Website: ulta-beauty
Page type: account-selection
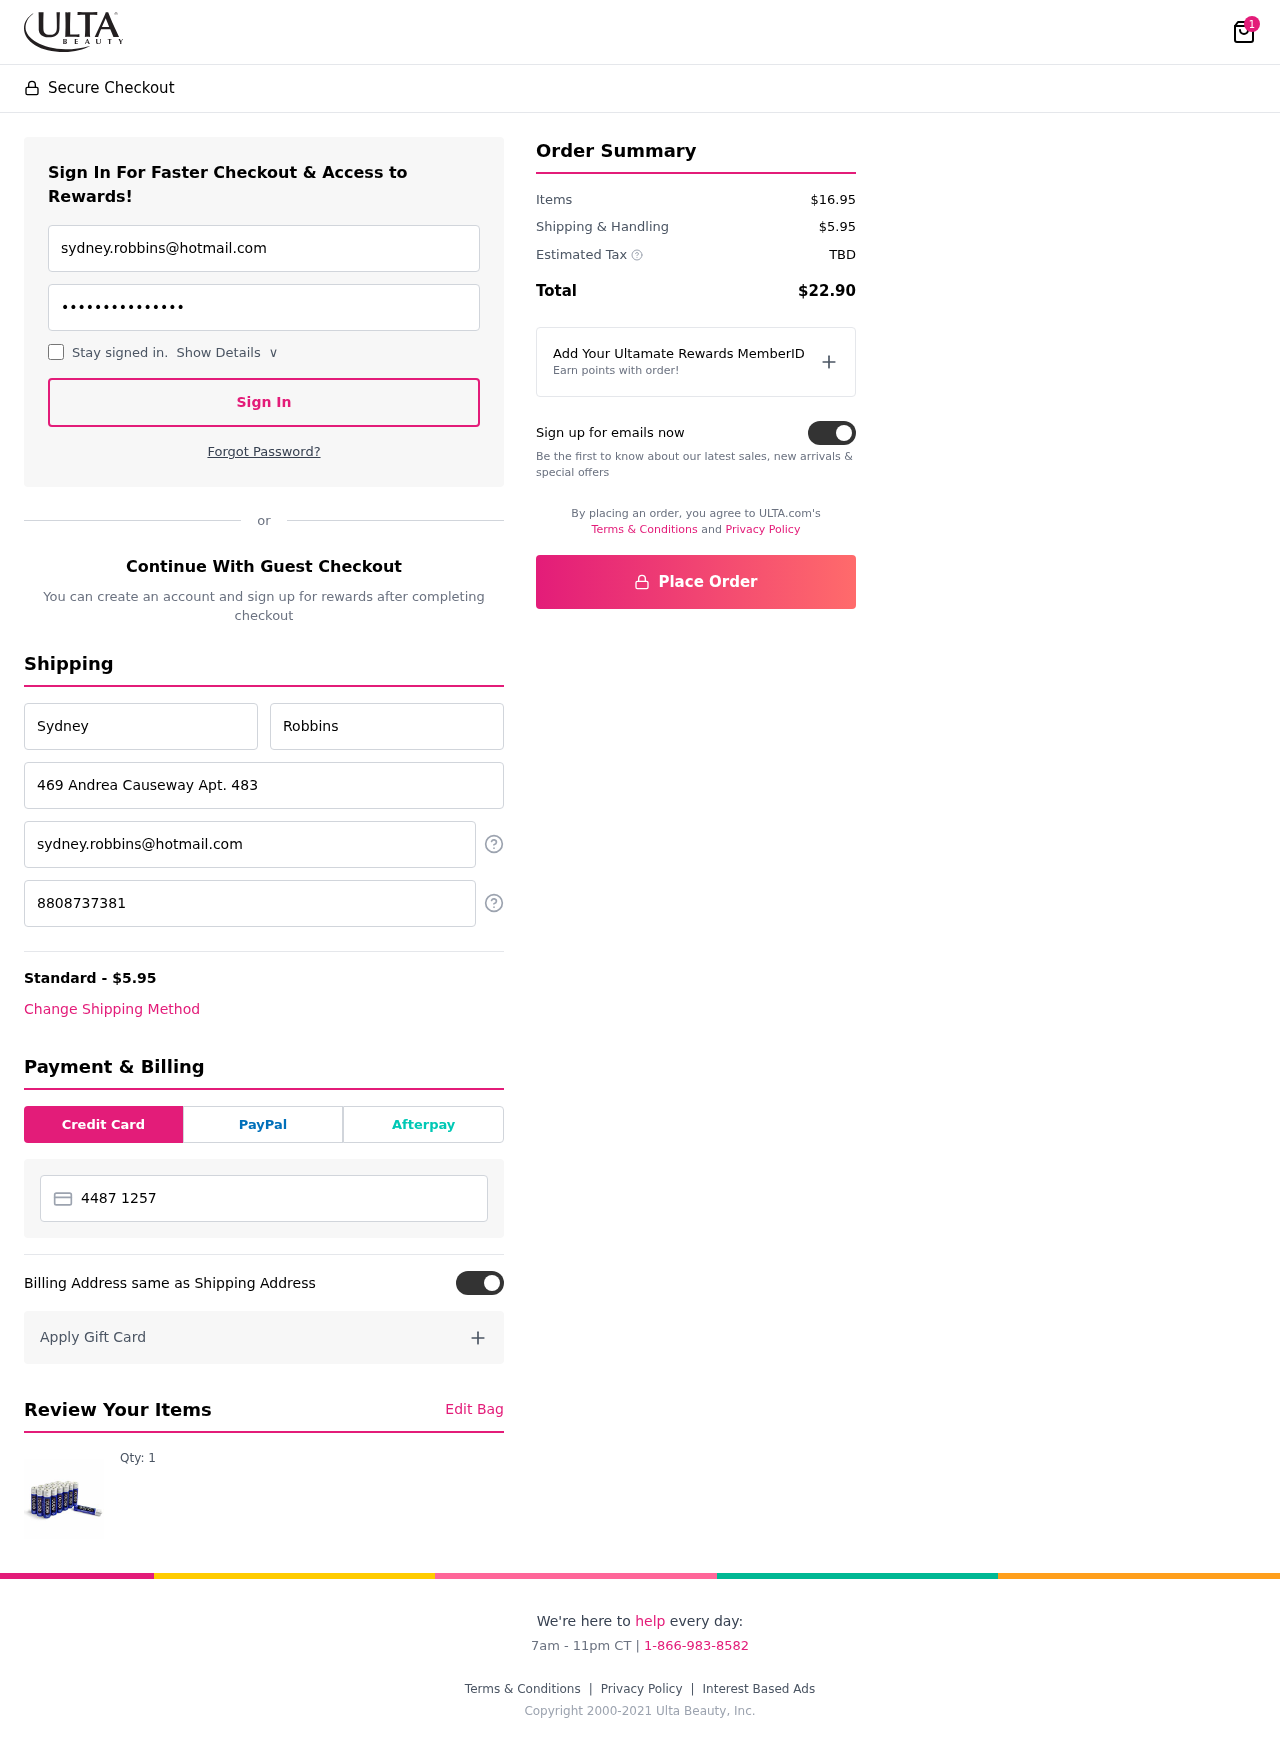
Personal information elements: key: PII_CARD_NUMBER
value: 4487 1257 0474 0686
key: PII_EMAIL
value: sydney.robbins@hotmail.com
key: PII_EMAIL2
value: sydney.robbins@hotmail.com
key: PII_FIRSTNAME
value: Sydney
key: PII_LASTNAME
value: Robbins
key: PII_PHONE
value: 8808737381
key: PII_STREET
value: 469 Andrea Causeway Apt. 483
Product elements: key: PRODUCT1_QUANTITY
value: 1
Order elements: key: ORDER_NUM_ITEMS
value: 1
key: ORDER_SHIPPING_COST
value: $5.95
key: ORDER_SUBTOTAL
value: $16.95
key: ORDER_TAX
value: TBD
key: ORDER_TOTAL
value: $22.90